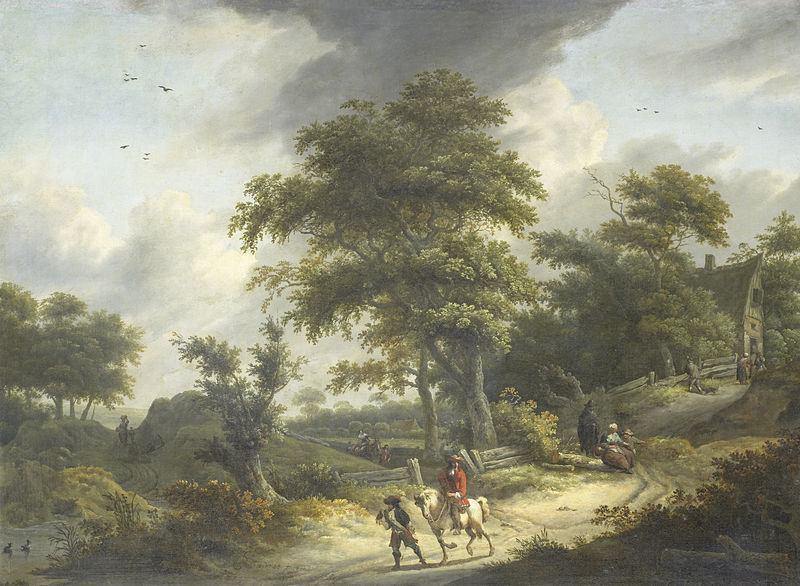
Titel: Landschap met valkenier
Künstler: Roelof Jansz. van Vries
Standort: Amsterdam
Institution: Rijksmuseum
Schlagwörter: baum, gemälde, himmel, vogel, wolken, bäume, fluss, grün, menschen, teich, frau, hut, licht, haus, rot, weg, zaun, vögel, mantel, kind, wald, kinder, pferd, reiter, enten, uniform, wasservögel, schimmel, waser, luss, schornsteon